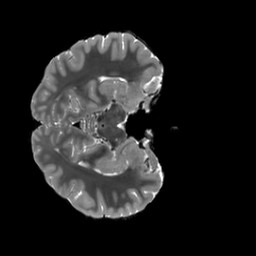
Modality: T2w
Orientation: axial
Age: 19
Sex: female
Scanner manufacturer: siemens
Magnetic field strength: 3 T
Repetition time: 3.2 s
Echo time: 0.566 s